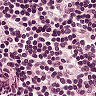
Metastatic tissue present: no